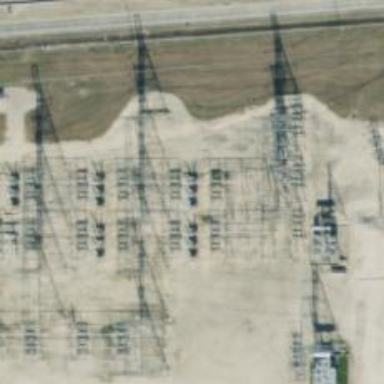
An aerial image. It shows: Switch used for power control.